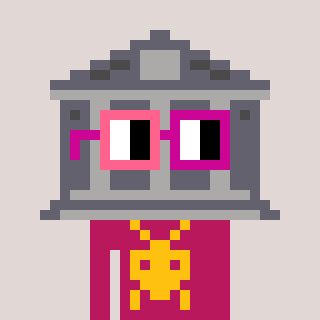
a pixel art character with square pink and red glasses, a bank-shaped head and a darkpink-colored body on a warm background